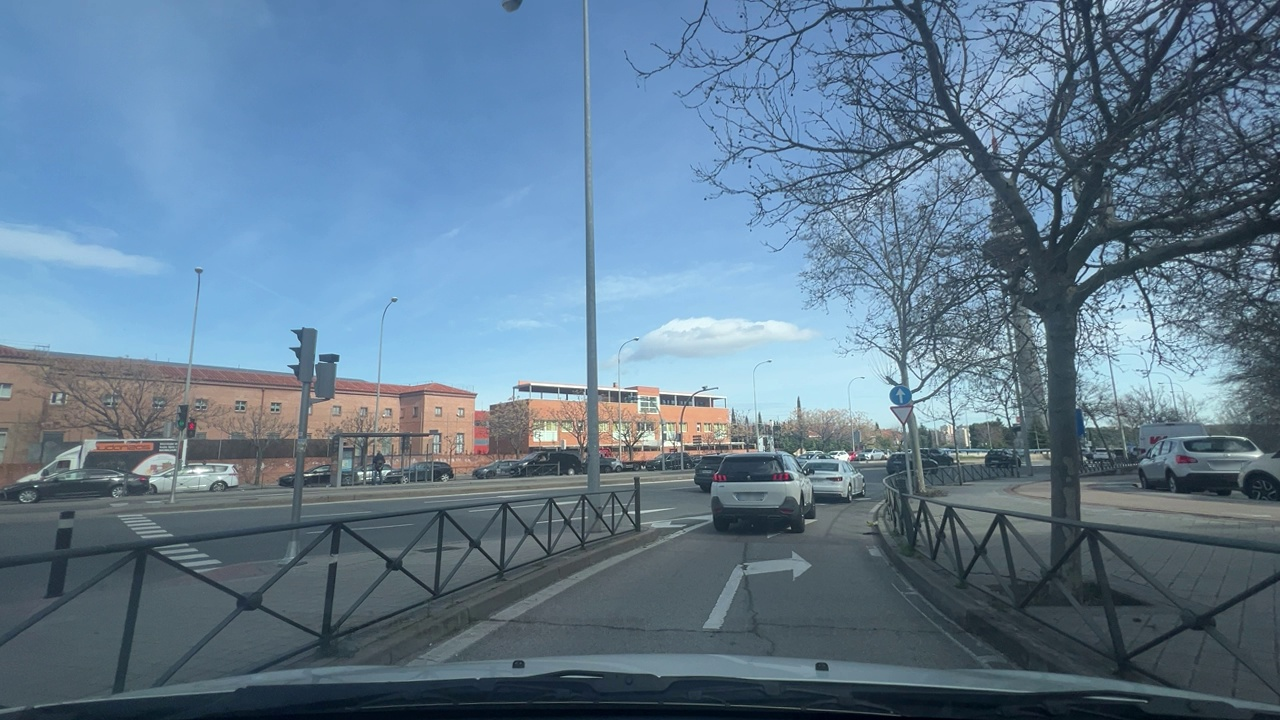
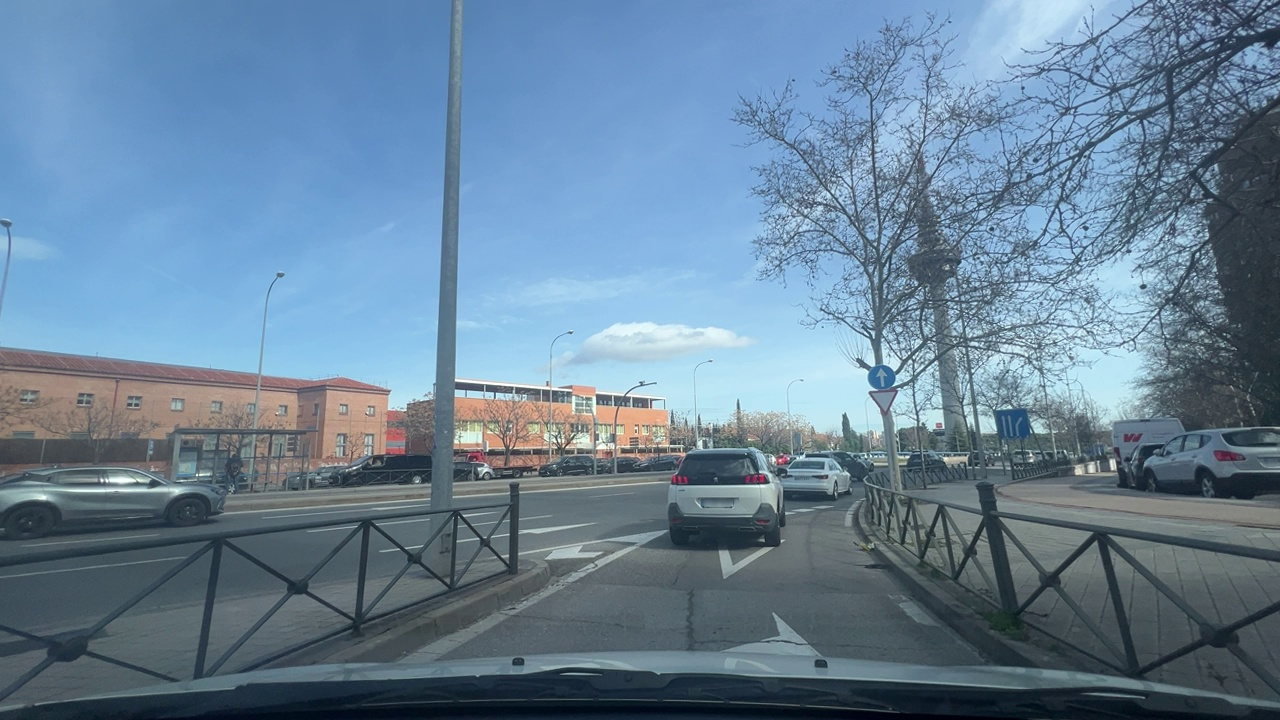
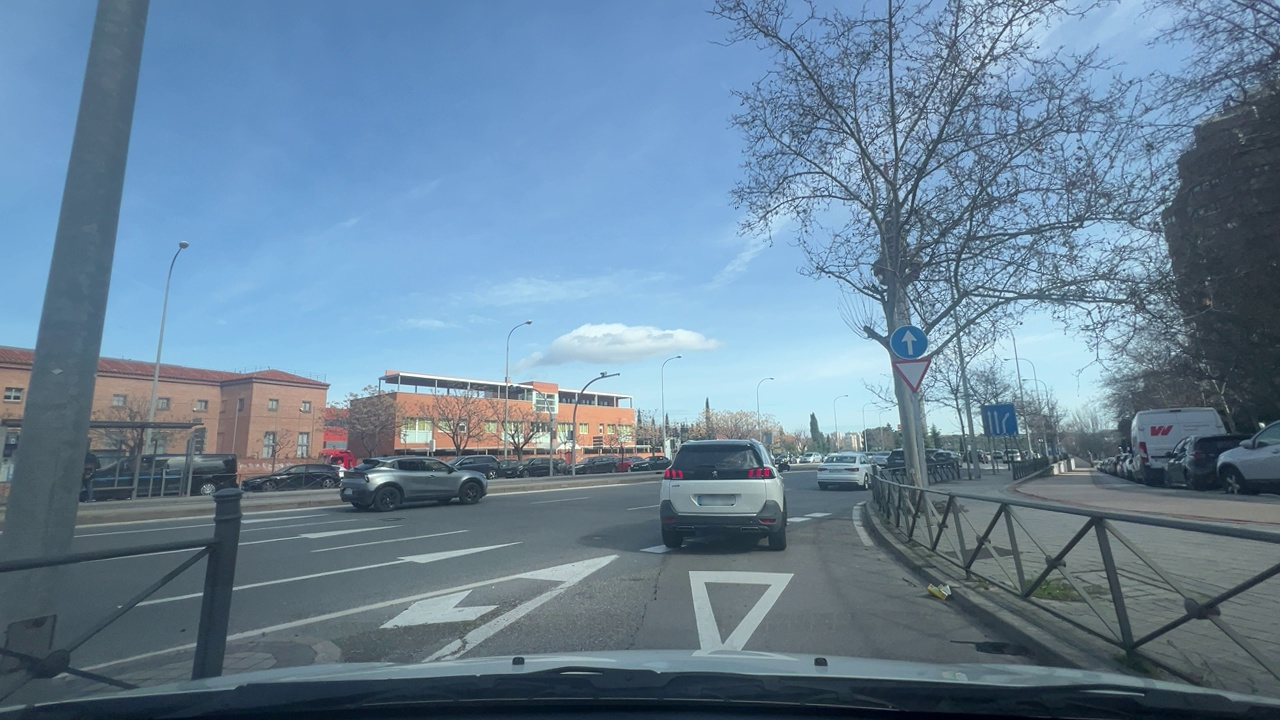
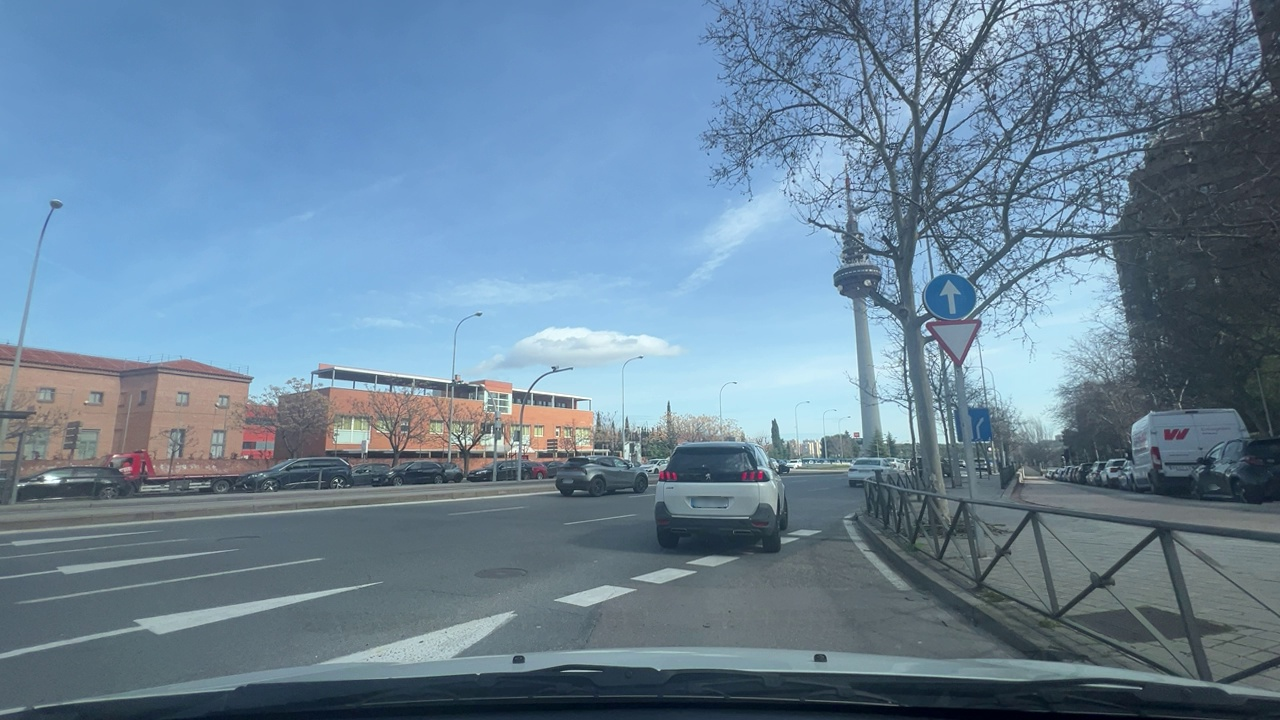
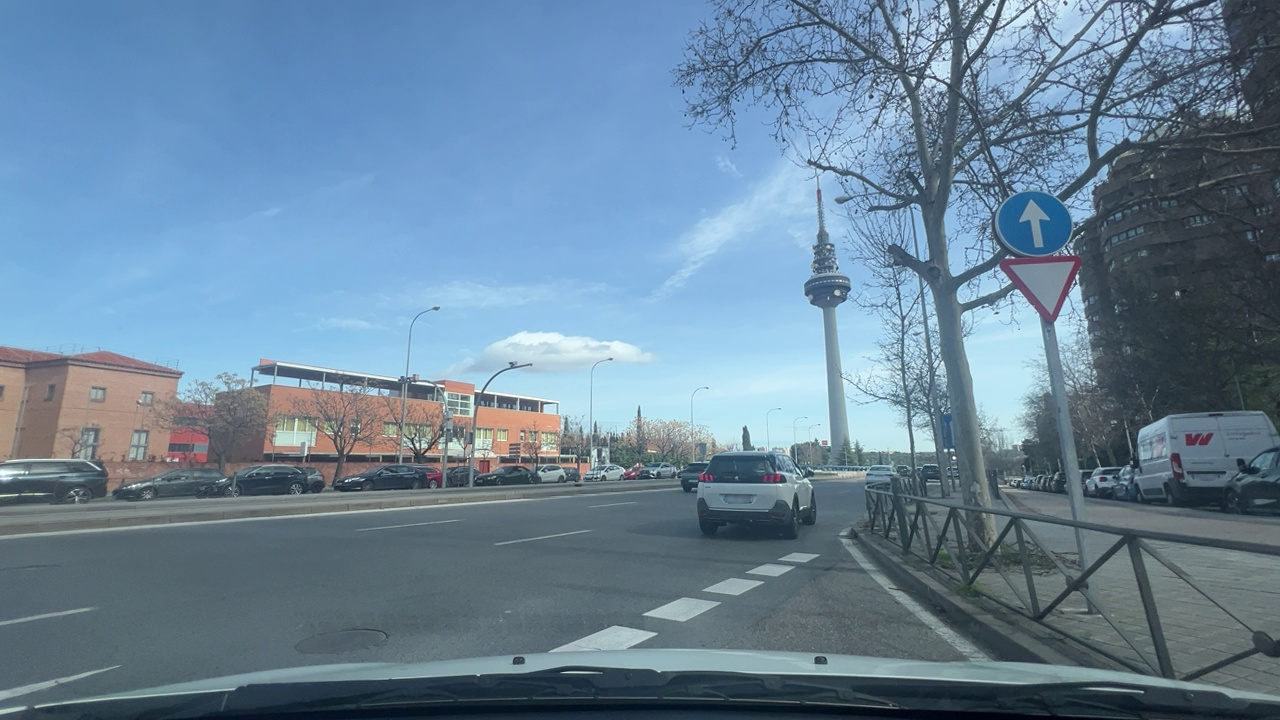
Situation: Merging lane
Question: Is the ego vehicle currently traveling within an acceleration or merge lane?
Answer: Yes
Reasoning: There are lane markings typical of an acceleratoin lane.

Situation: Merging lane
Question: Is there an adjacent acceleration lane merging into the ego lane?
Answer: No
Reasoning: There is adjacent lane on the right.

Situation: Merging lane
Question: Do the outer lane markings of an adjacent lane converge into the ego lane?
Answer: No
Reasoning: There is adjacent lane on the right.